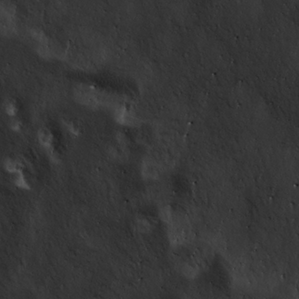
Label: non_frost